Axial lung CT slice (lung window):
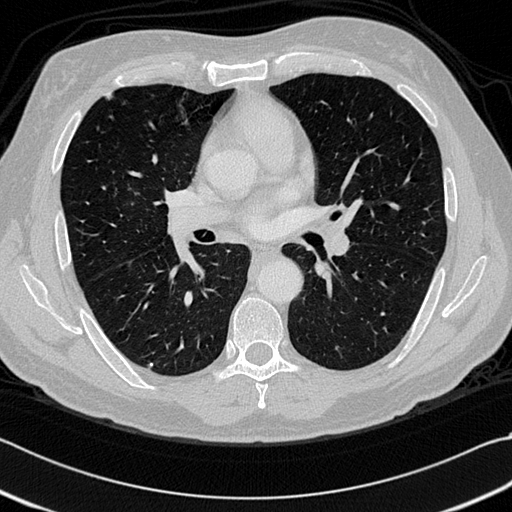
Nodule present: no